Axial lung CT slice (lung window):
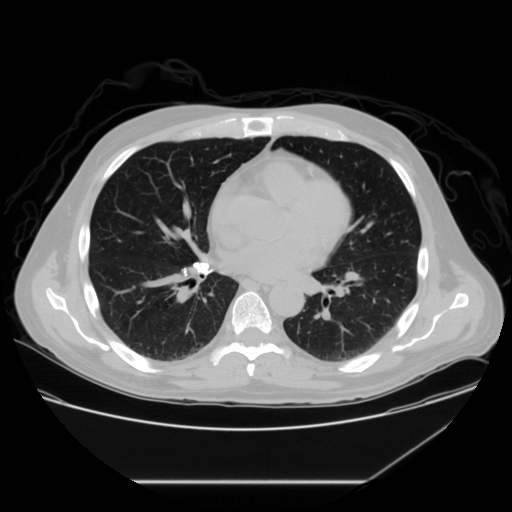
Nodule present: no